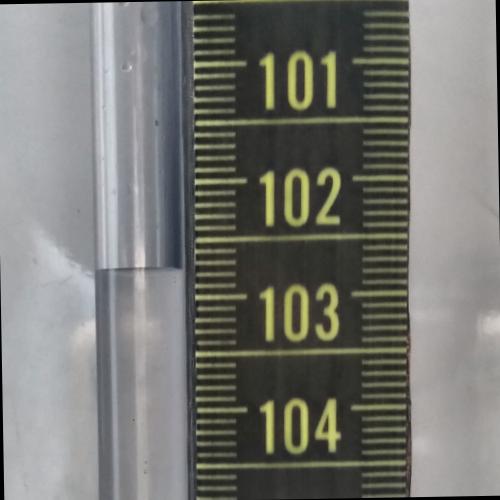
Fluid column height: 102.7 cm